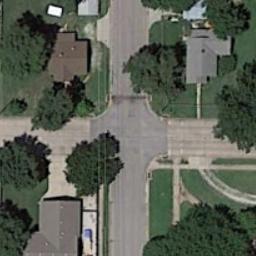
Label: intersection